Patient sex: F
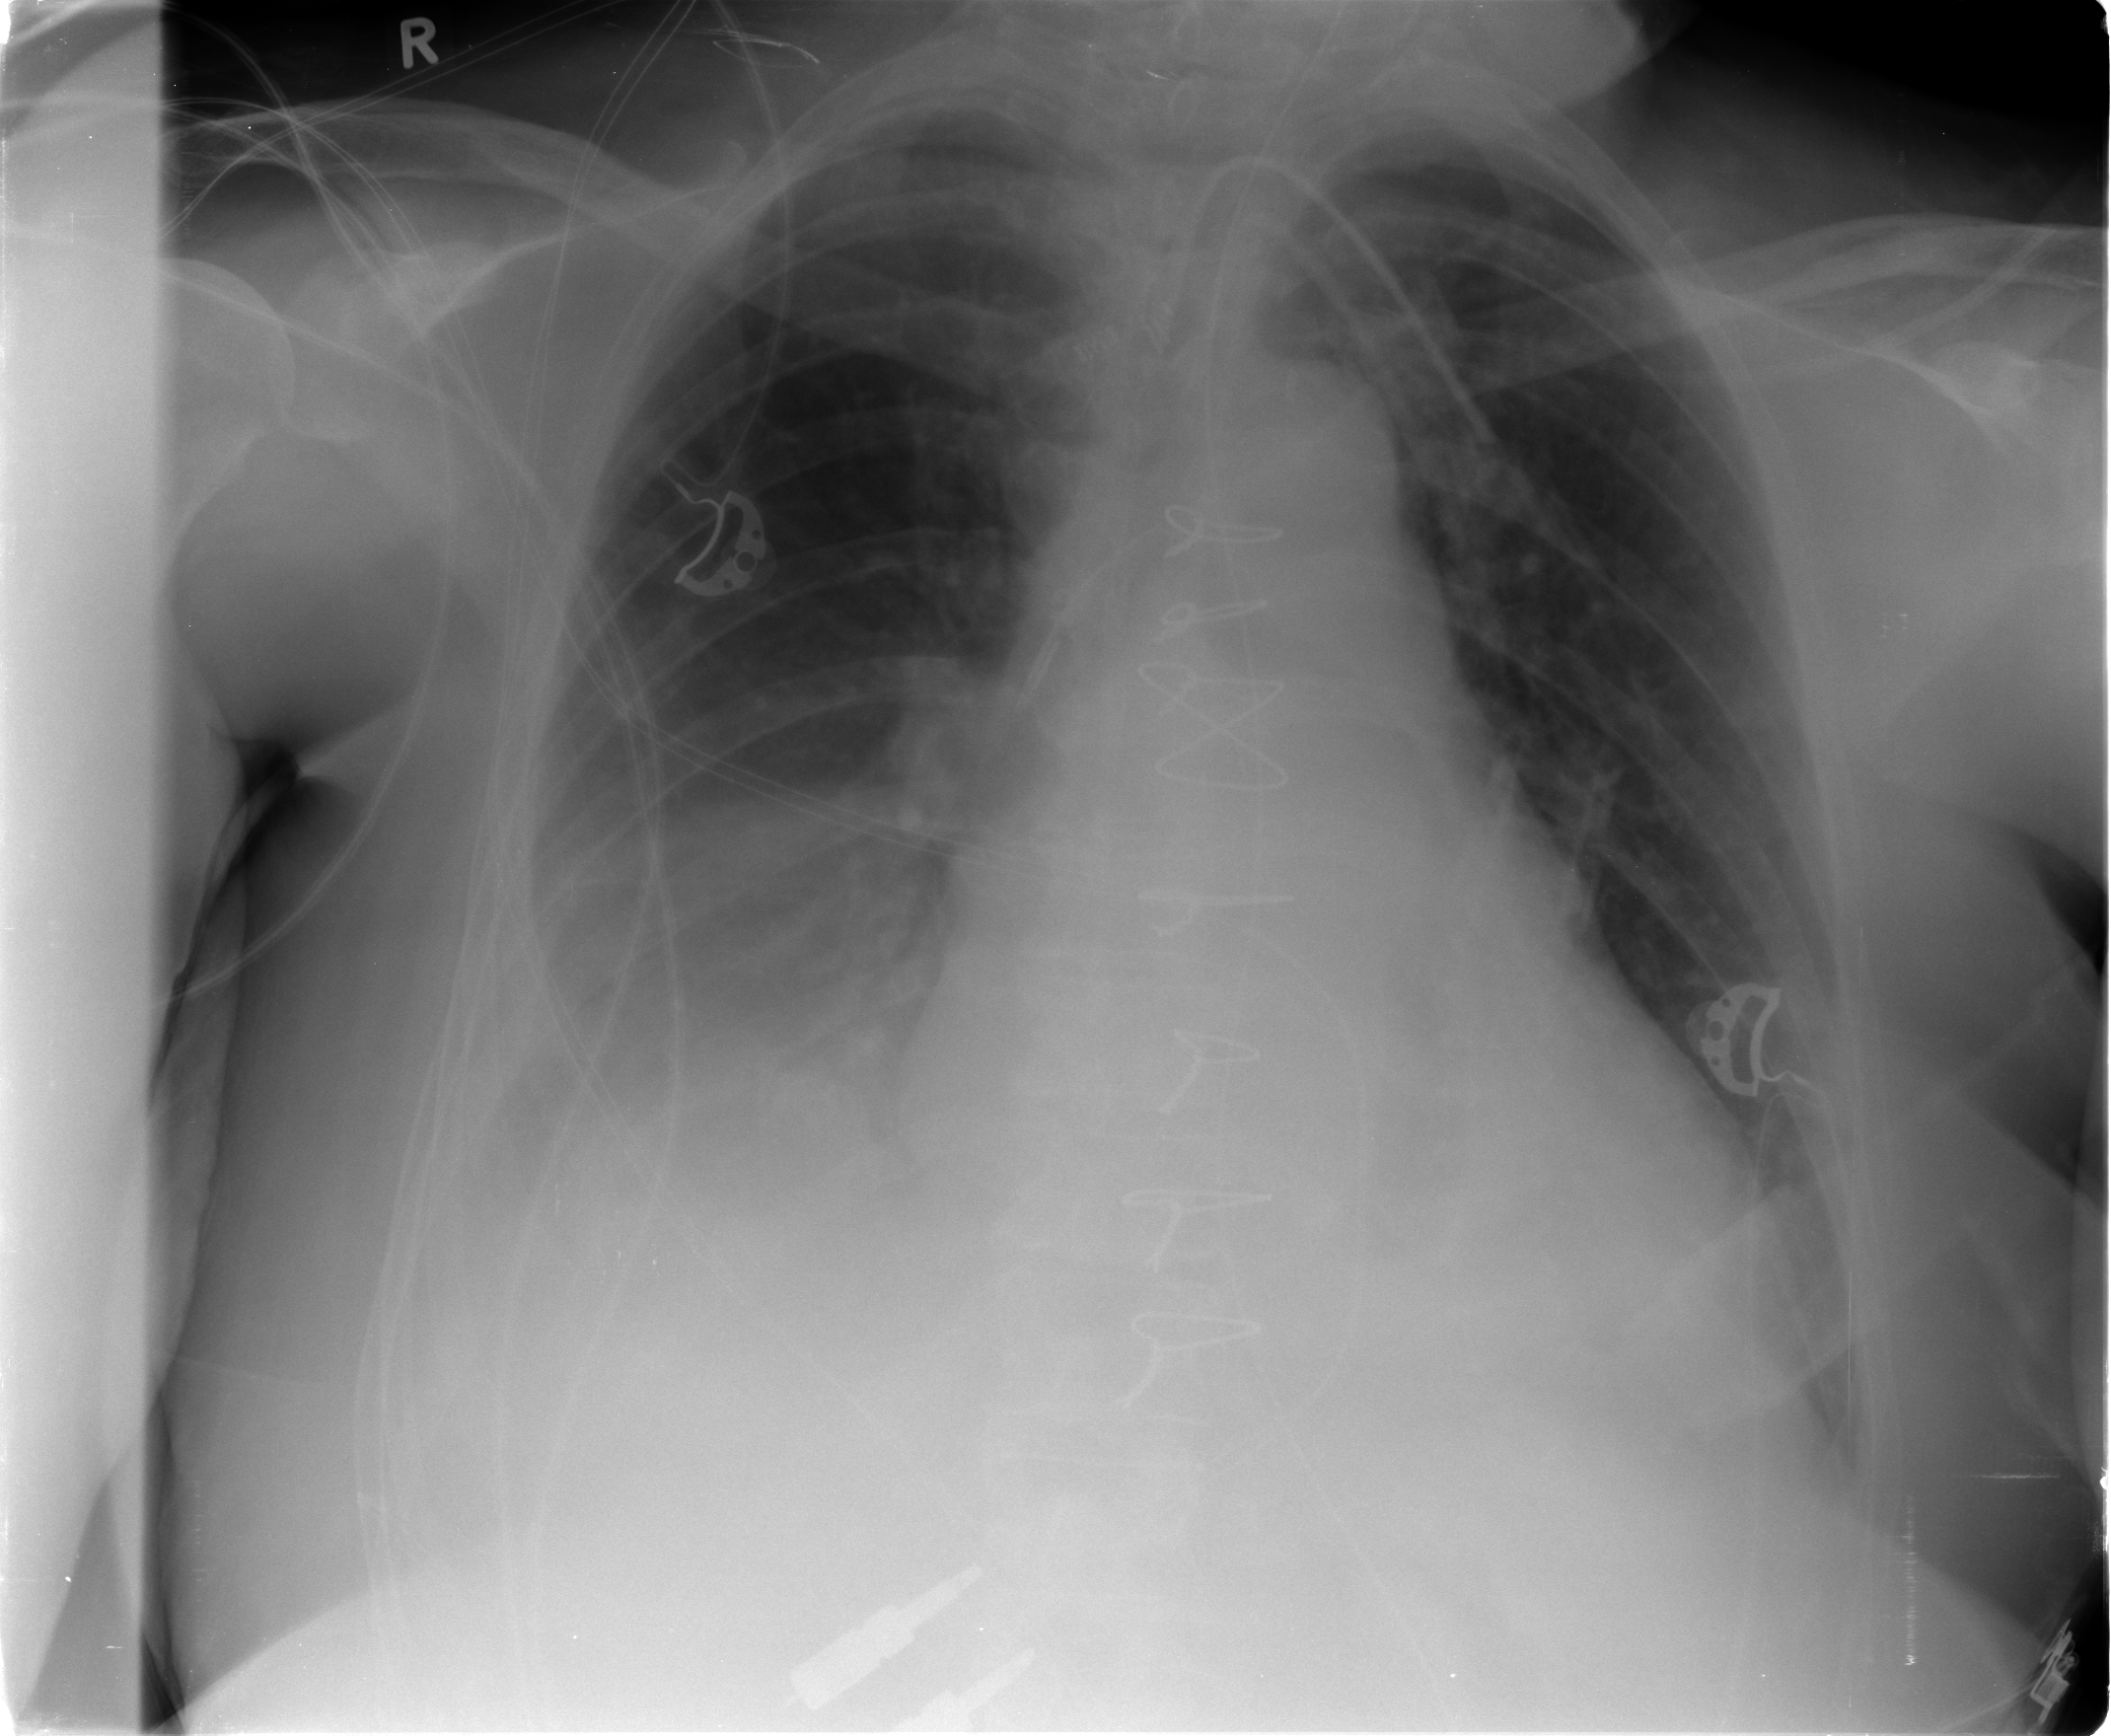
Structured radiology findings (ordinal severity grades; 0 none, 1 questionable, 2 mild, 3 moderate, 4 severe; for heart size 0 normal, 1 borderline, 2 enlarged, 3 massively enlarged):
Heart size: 1
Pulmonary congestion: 0
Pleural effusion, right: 3
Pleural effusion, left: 0
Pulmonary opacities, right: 0
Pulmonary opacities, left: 0
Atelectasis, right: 2
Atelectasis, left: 2